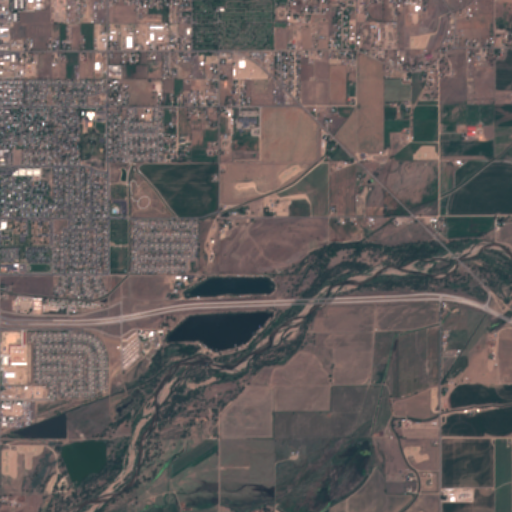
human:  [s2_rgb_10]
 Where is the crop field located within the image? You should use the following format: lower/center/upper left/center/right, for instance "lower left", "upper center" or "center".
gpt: The crop field is located in the lower left of the image.
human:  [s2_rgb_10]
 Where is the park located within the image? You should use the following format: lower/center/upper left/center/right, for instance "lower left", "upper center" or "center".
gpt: The park is located in the upper left of the image.
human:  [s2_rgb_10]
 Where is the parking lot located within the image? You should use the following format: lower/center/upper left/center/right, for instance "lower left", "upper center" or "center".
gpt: The parking lot is located in the center left of the image.
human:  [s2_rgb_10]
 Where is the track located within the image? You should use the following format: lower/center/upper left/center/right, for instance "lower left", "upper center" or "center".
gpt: The track is located in the center left of the image.
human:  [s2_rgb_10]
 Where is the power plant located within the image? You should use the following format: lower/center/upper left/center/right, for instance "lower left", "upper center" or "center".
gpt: There is no power plant in the image.